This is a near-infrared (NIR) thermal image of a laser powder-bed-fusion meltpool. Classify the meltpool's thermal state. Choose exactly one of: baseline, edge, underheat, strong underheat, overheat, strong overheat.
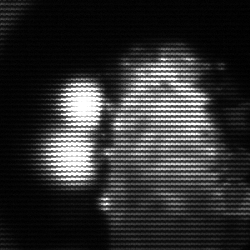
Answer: strong underheat